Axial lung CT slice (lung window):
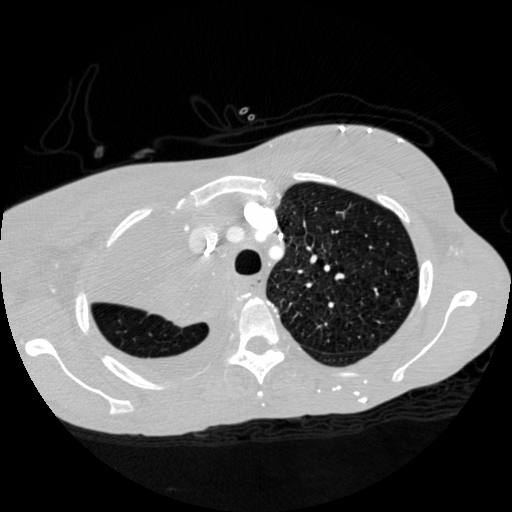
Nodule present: no